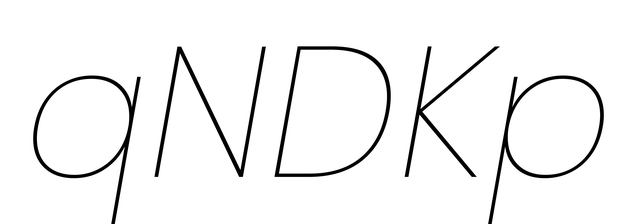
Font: Poppins-ThinItalic